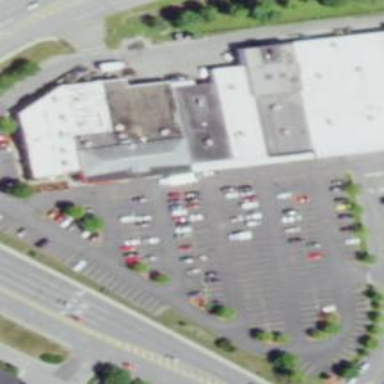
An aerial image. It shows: Fitness centre on leisure land.